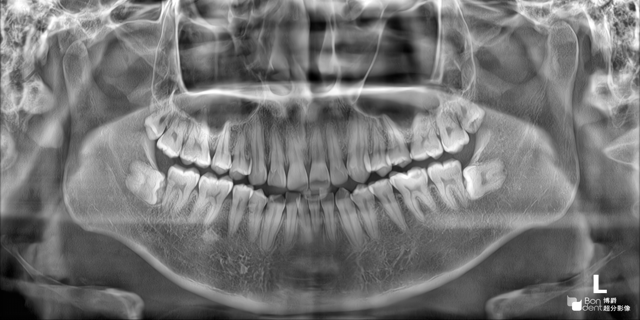
adult